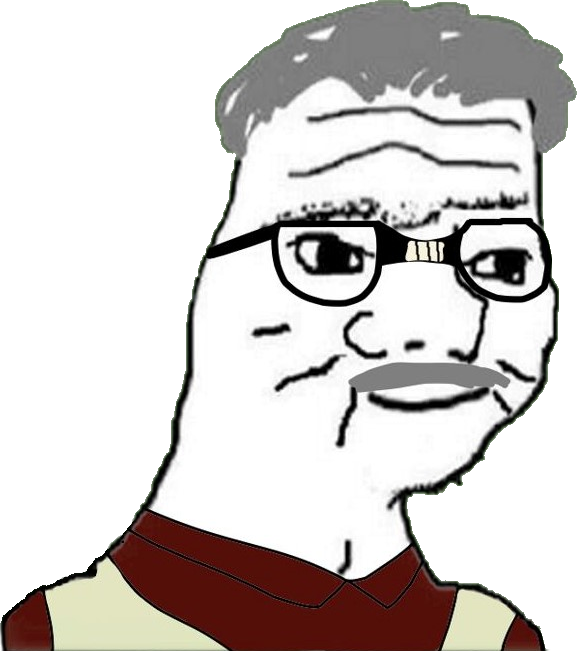
Label: 5_Boomer